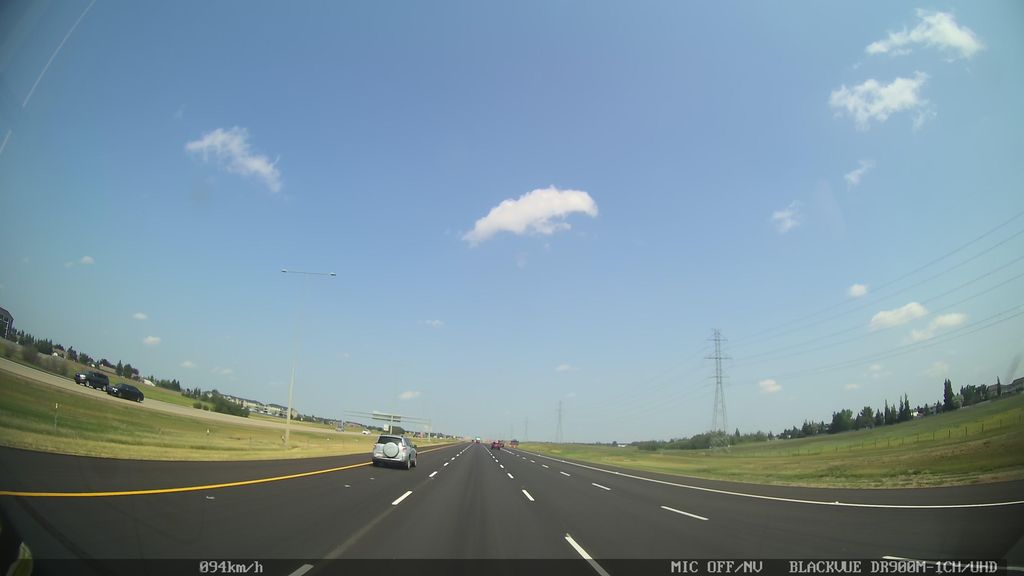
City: edmonton